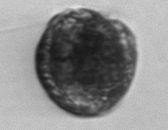
Label: Alexandrium_catenella